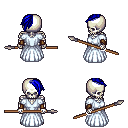
a pixel art fantasy rpg character, male body template, skeleton, underdress, white pants, blue long mohawk hairstyle, leather bracers, brown shoes, spear, four views (front, back, left, right), 2x2 character sprite sheet, small pixel art, hard edges, no anti-aliasing